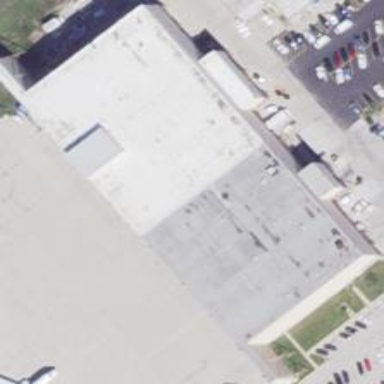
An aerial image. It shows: Hangar located at airport.